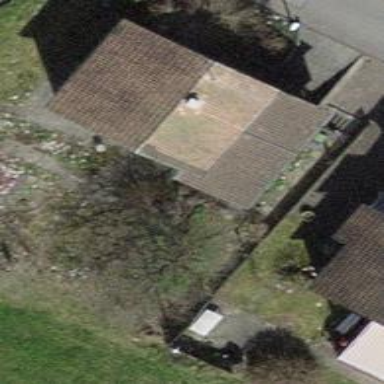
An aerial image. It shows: Detached building.